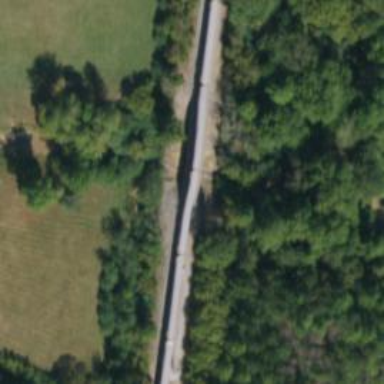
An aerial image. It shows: Railway bridge.